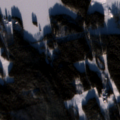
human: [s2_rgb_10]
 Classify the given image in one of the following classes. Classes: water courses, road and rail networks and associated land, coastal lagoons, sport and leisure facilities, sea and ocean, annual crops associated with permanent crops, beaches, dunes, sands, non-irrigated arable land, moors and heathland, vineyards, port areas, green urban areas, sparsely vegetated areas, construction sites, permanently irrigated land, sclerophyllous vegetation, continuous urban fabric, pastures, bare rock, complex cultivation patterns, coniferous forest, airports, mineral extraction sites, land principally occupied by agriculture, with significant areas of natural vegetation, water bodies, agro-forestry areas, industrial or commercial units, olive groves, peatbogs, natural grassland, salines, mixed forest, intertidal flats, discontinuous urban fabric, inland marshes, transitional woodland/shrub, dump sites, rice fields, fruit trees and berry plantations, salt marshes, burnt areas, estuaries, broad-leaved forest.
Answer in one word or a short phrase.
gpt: coniferous forest, mixed forest, water bodies